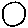
Label: circle